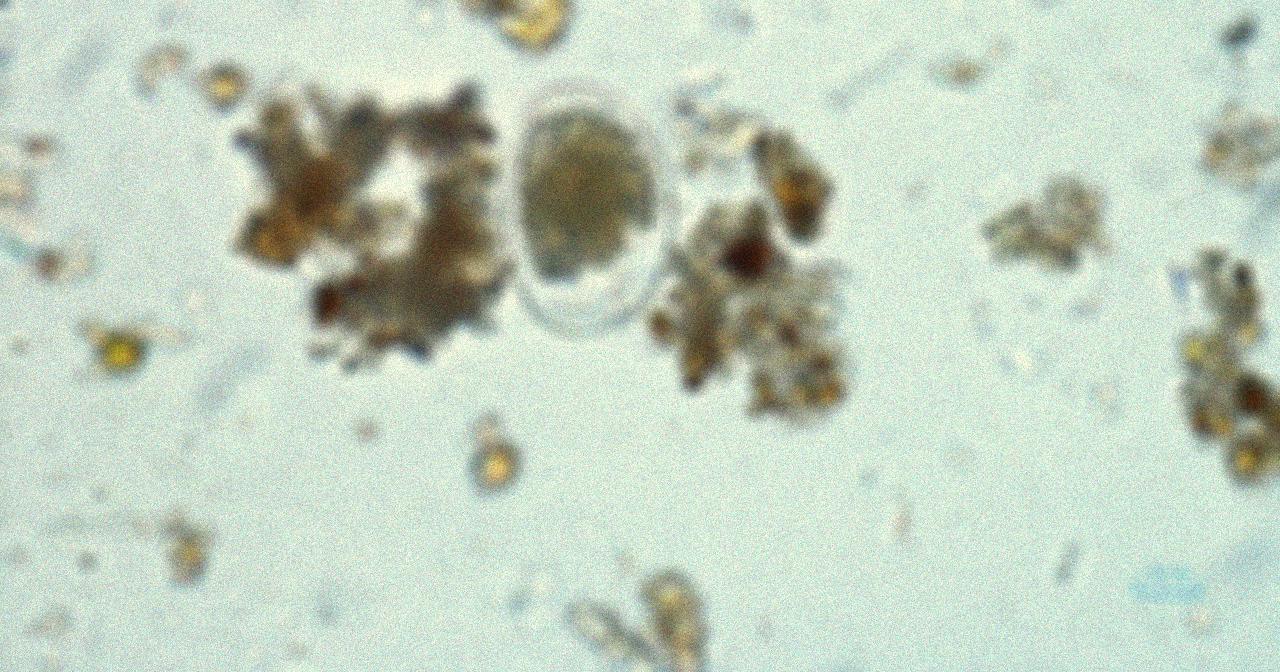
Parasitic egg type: Hookworm egg